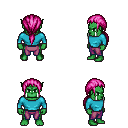
a pixel art fantasy rpg character, male body template, orc, green skin, teal long-sleeve shirt, magenta pants, pink ponytail hairstyle, four views (front, back, left, right), 2x2 character sprite sheet, small pixel art, hard edges, no anti-aliasing